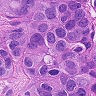
Metastatic tissue present: yes